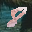
Label: 8